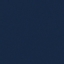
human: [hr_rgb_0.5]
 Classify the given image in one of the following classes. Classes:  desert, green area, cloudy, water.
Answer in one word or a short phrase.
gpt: water